Current action and preconditions to check: path_clear

Your task: For each precondition in the list above, predict whether it will hold at this action.

Consider the current scene as observed from the mobile robot's camera, and analyze the predicted future states of all dynamic agents (e.g., people, animals, vehicles, or any moving entities) within the NEXT SECOND.

IMPORTANT: Only answer "very likely" if you are absolutely certain—based on strong, clear evidence—that a dynamic agent will violate the precondition in the predicted future state. Do NOT answer "very likely" for unlikely, ambiguous, or low-probability risks.

Ask yourself for each precondition: Is there a high probability, with clear and convincing evidence, that the predicted future states of any dynamic agent will interfere with the predicted future state of the currently executing action within the NEXT SECOND, causing that precondition to fail?

Assess the risk level based on these predictions. Use "likely" or "very likely" if motions create a clear risk of interference.

Use "neutral" or "improbable" if agents are nearby but their predicted paths are clearly diverging or non-conflicting.

Failure Risk Categories: "very improbable", "improbable", "neutral", "likely", "very likely"

Answer Format: Output ONLY the probability_of_failure value from these categories: "very improbable", "improbable", "neutral", "likely", "very likely"

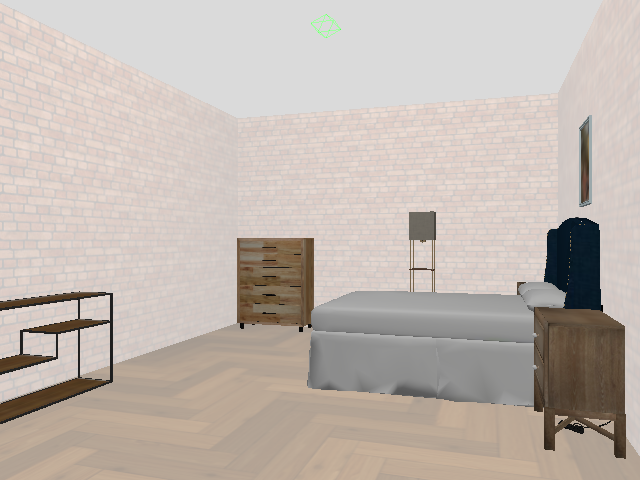

Answer: very improbable